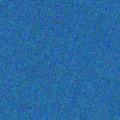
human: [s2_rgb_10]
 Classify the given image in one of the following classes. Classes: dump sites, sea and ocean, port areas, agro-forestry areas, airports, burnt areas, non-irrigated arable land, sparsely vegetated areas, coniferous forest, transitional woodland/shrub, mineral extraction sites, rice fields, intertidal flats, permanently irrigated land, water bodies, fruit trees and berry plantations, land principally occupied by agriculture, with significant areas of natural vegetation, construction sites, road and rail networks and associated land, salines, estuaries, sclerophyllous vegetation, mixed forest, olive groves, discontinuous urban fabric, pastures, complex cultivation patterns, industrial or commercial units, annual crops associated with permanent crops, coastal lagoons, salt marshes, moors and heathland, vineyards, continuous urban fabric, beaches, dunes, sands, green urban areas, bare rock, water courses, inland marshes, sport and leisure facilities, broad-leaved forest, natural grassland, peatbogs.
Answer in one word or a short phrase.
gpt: sea and ocean